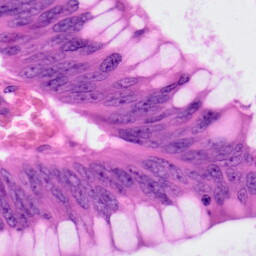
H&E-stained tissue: Colon